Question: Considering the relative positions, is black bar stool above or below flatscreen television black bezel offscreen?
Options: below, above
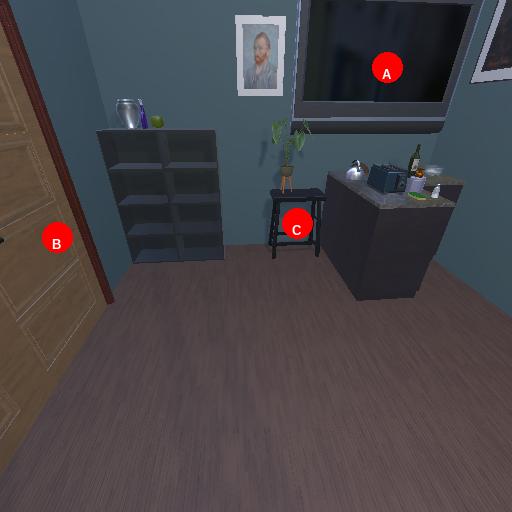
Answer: below